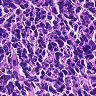
Metastatic tissue present: no